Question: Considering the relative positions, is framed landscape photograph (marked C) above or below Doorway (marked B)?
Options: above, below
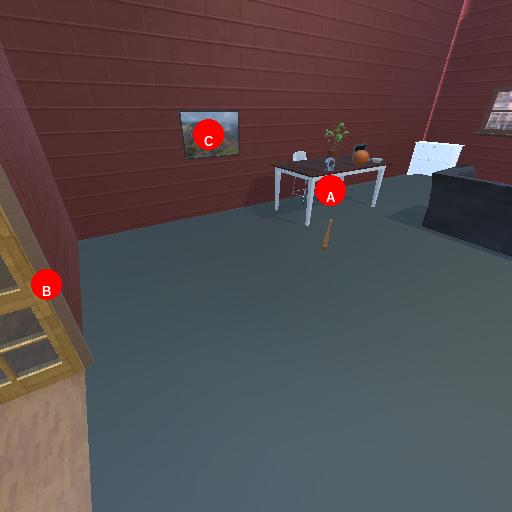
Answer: above